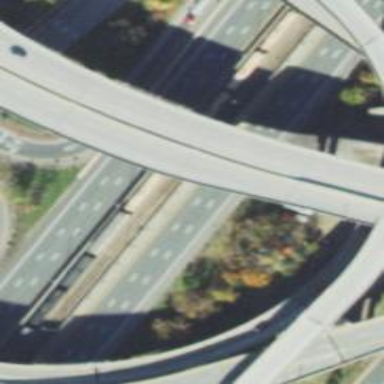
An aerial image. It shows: Primary link highway bridge with asphalt surface.